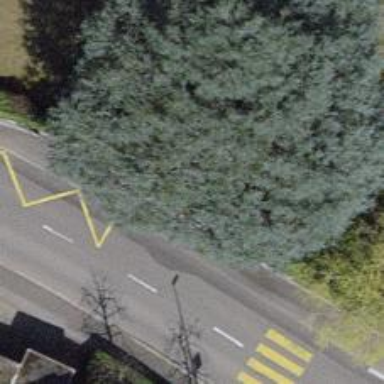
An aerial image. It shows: Bus stop with platform for public transport.